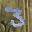
Label: 3